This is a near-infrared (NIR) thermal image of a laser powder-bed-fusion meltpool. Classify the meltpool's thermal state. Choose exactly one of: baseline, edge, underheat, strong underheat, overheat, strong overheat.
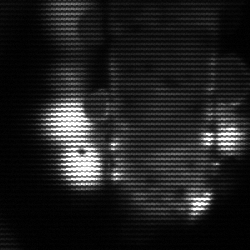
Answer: strong underheat